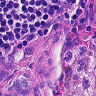
Metastatic tissue present: yes